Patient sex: M
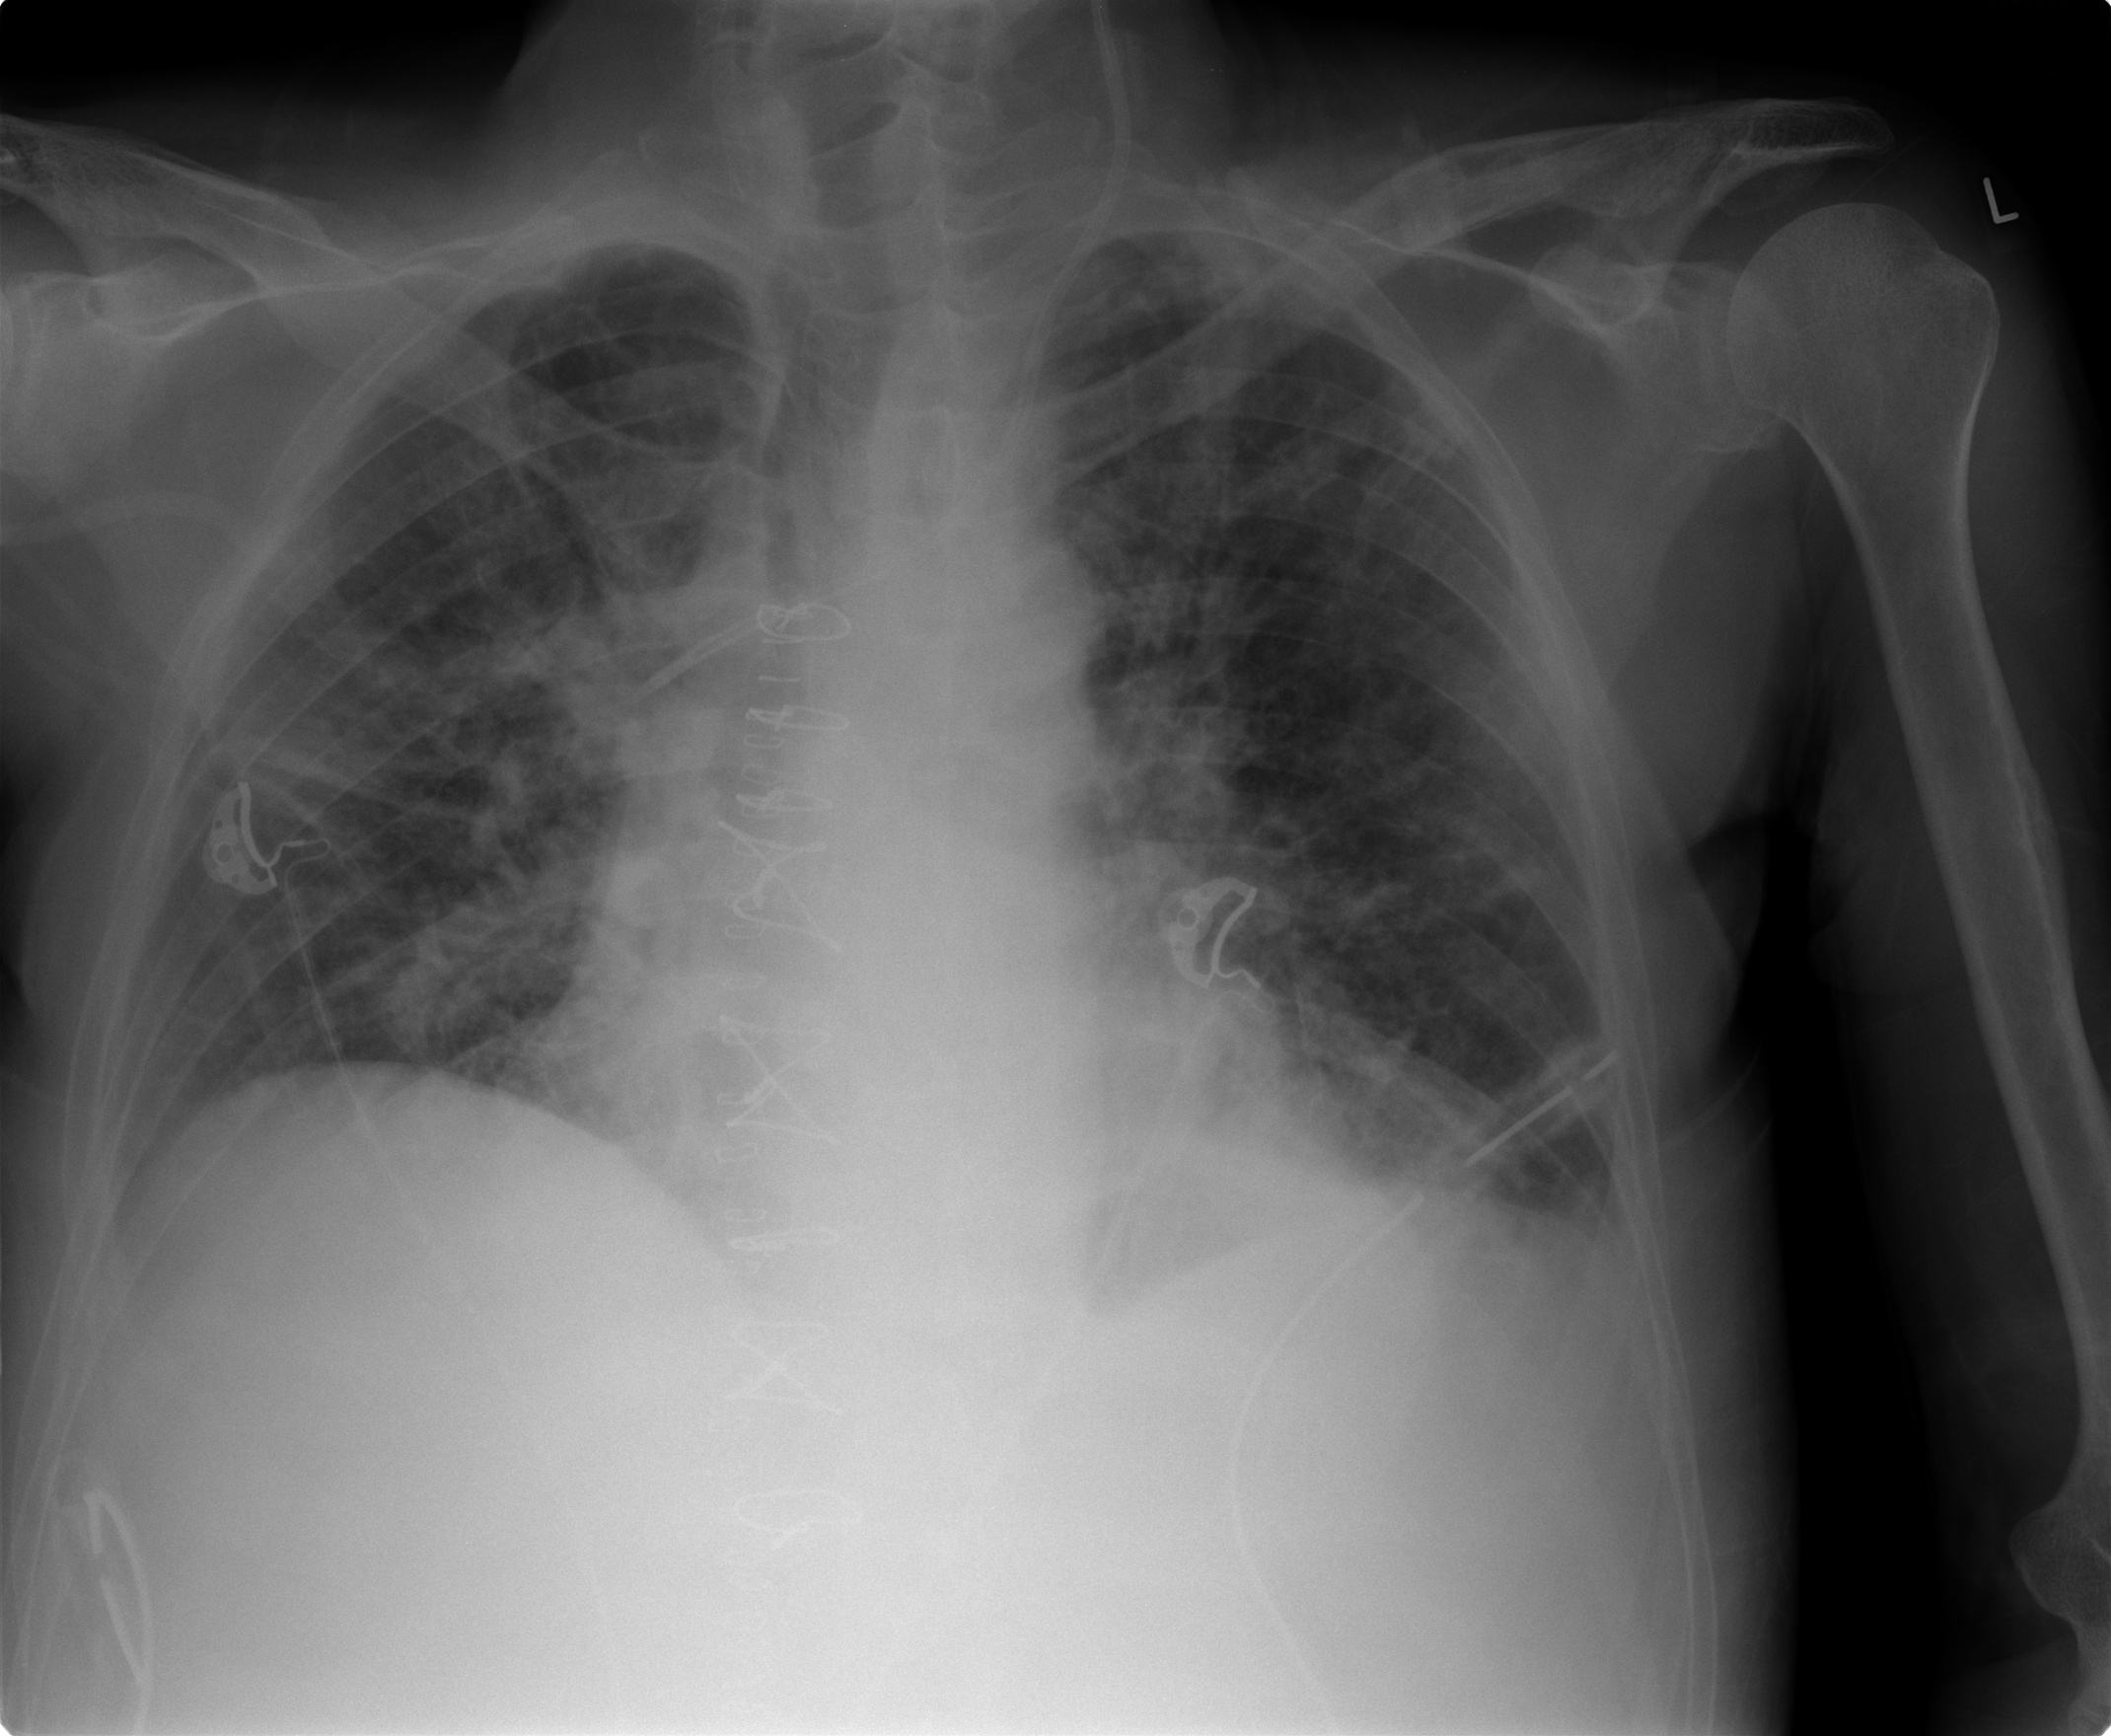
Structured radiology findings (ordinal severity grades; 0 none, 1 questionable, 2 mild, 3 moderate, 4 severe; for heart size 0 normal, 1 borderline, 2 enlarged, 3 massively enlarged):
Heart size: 0
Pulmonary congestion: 2
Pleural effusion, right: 0
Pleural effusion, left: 1
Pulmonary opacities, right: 2
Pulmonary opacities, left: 2
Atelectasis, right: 2
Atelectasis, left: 2